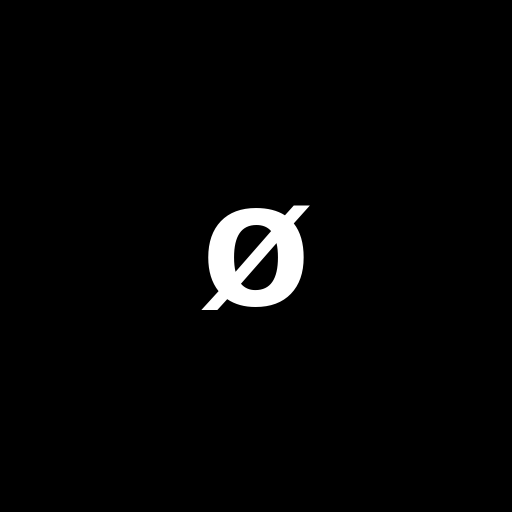
Character: ø
Unicode: U+00F8 (LATIN SMALL LETTER O WITH STROKE)